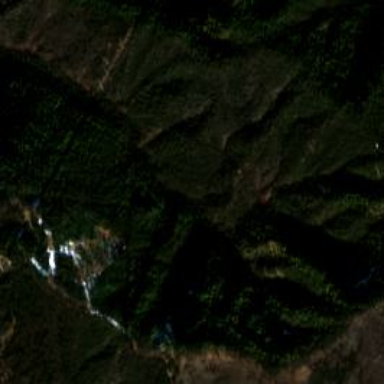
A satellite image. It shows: Forest area.